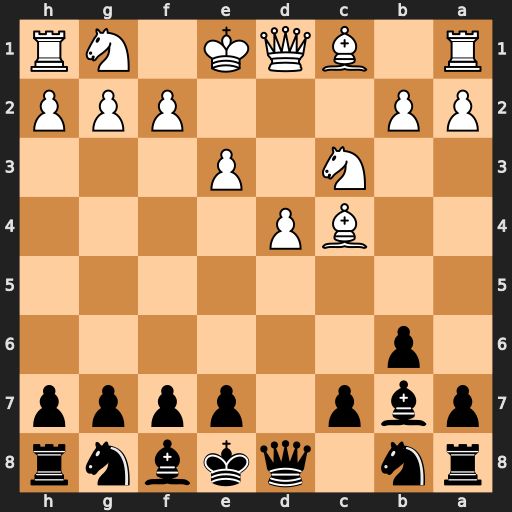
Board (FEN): rn1qkbnr/pbp1pppp/1p6/8/2BP4/2N1P3/PP3PPP/R1BQK1NR
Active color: b
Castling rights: KQkq
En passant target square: -
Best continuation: Bxg2 Nf3 Bxh1 Ne5 e6